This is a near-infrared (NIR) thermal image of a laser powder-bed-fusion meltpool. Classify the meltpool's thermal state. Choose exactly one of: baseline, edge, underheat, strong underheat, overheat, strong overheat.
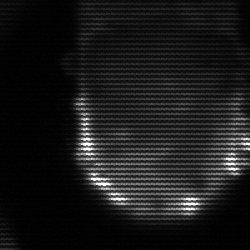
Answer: baseline